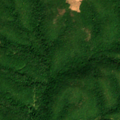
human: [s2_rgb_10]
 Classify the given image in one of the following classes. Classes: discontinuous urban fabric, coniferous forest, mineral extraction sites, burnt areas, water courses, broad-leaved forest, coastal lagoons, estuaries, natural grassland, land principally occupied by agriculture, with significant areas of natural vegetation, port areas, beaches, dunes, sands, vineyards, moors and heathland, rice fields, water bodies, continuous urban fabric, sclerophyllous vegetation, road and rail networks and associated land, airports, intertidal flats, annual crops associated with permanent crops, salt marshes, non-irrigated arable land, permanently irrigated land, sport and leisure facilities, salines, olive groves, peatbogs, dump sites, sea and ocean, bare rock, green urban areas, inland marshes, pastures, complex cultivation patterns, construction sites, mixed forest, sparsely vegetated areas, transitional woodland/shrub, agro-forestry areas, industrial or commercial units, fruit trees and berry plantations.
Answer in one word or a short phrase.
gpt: complex cultivation patterns, broad-leaved forest